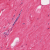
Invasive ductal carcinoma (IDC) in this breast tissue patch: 0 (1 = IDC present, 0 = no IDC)